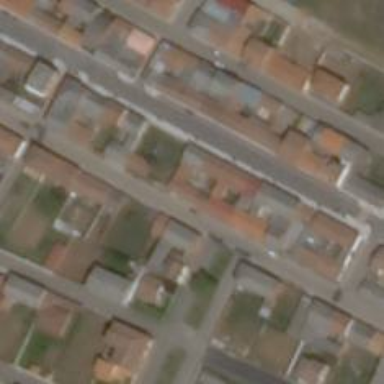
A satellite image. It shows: Residential road.